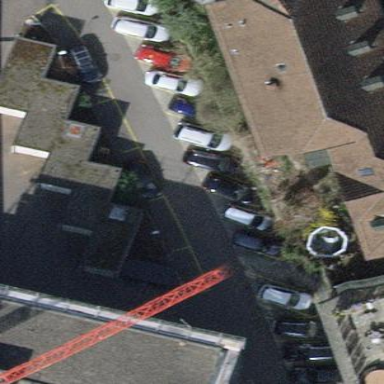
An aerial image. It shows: Street side parking area.